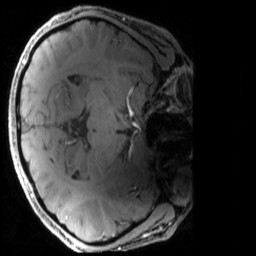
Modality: MP2RAGE
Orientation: axial
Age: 20
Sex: male
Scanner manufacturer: siemens
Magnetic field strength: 6.98 T
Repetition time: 6 s
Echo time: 0.00283 s